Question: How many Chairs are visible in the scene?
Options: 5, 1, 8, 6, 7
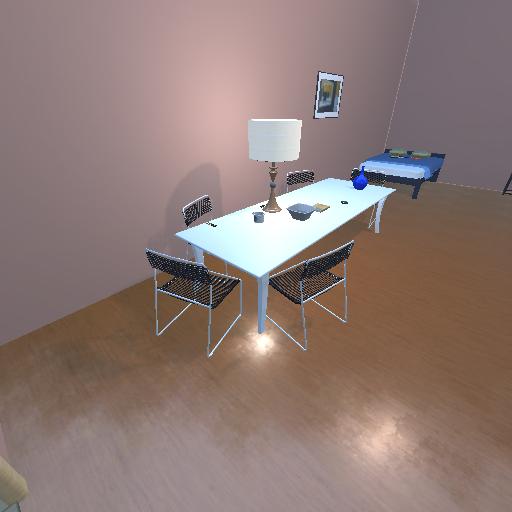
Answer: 5